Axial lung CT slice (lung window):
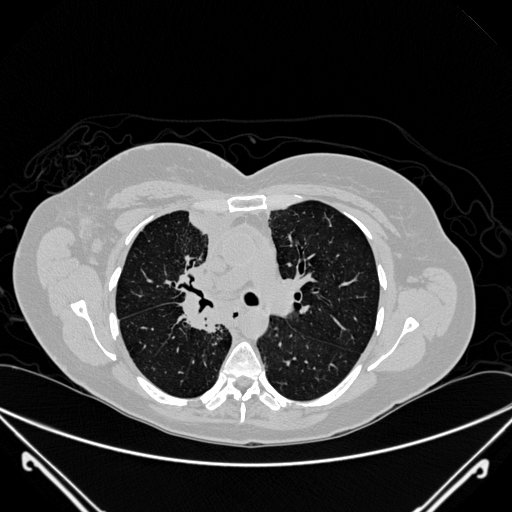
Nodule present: no